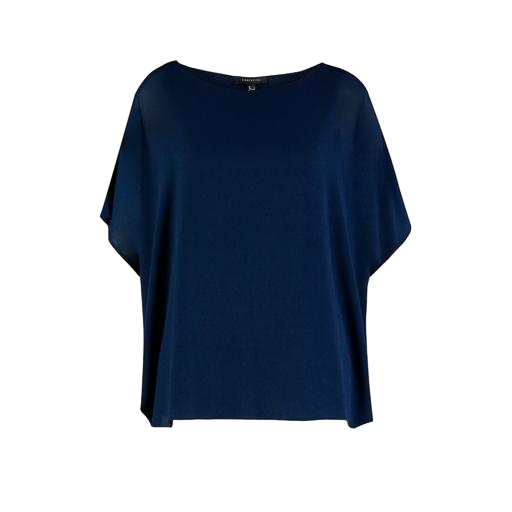
blue kiki dolman top navy, batwing t-shirt, blue boat-neck top, white background